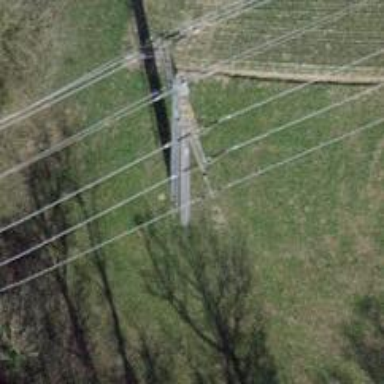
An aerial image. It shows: Power line in the image.